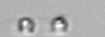
Label: Skeletonema